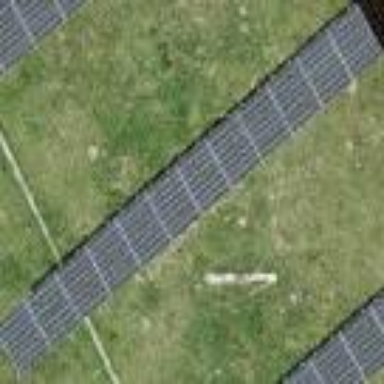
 consisting of solar photovoltaic panels."